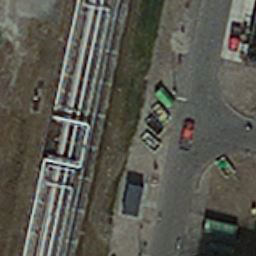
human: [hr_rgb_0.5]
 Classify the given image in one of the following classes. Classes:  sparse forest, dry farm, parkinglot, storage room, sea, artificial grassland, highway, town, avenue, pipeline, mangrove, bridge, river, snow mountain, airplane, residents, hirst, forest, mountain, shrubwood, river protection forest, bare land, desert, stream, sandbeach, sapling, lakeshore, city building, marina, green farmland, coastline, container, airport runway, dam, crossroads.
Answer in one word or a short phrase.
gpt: pipeline